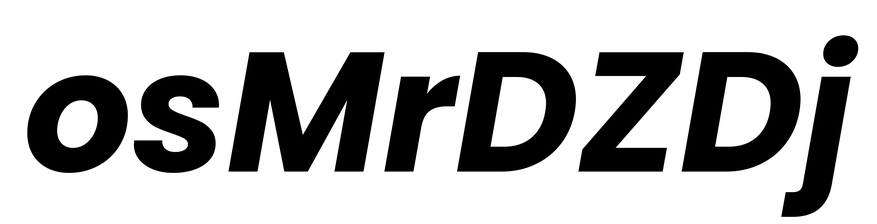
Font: Poppins-BoldItalic